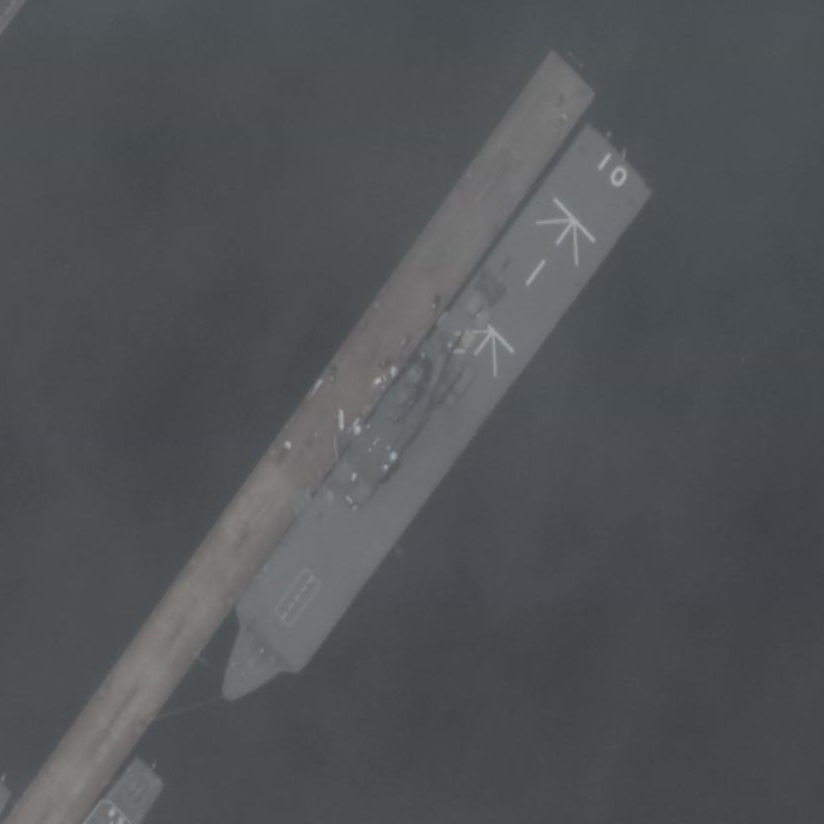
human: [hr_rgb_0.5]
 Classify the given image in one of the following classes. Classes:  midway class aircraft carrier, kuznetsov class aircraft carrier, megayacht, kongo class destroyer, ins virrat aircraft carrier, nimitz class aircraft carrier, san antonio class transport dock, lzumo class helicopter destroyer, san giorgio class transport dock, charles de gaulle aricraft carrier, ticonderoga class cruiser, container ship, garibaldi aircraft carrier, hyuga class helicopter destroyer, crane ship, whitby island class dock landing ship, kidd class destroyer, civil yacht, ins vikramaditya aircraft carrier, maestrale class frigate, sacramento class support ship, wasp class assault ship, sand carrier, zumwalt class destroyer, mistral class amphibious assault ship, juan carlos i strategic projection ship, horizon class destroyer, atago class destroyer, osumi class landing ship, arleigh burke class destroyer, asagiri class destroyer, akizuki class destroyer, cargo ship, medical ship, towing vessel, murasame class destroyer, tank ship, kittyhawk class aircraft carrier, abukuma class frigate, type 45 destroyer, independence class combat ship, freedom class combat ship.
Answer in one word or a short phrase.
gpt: Osumi class landing ship